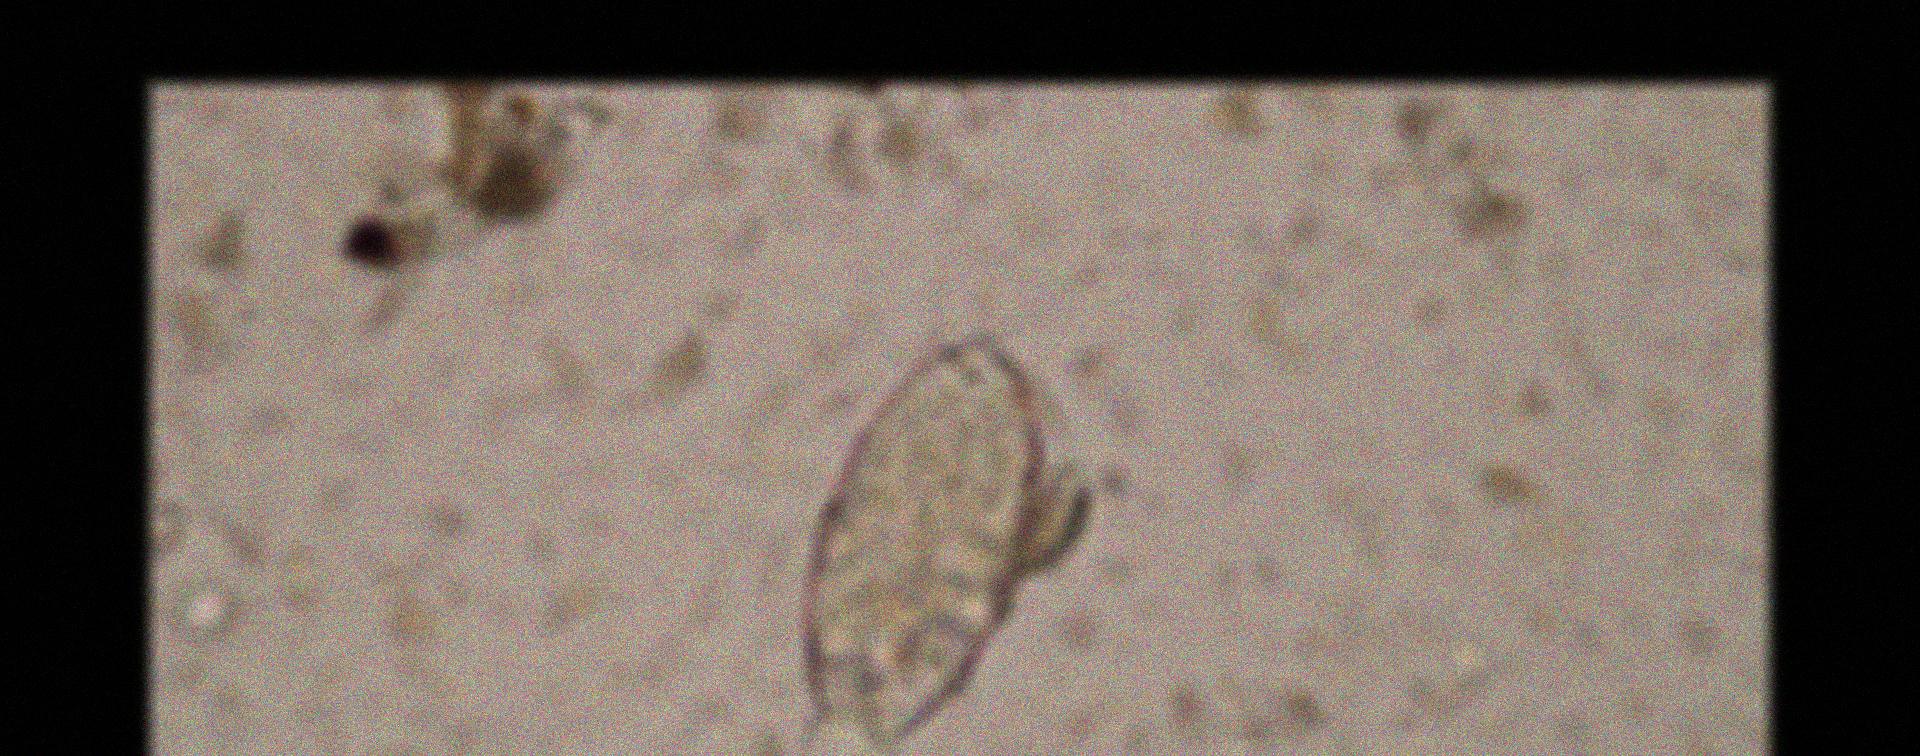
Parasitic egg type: Fasciolopsis buski